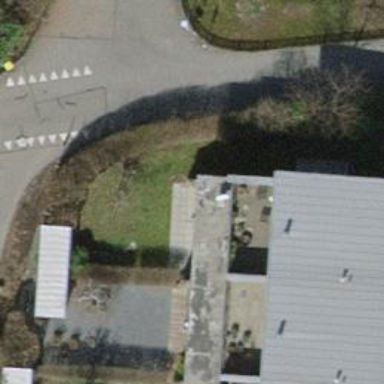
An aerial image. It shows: Terrace building.